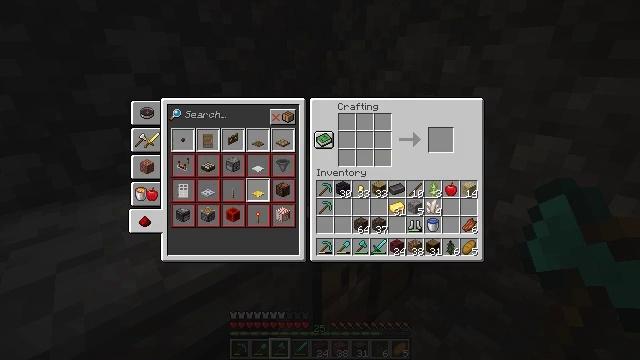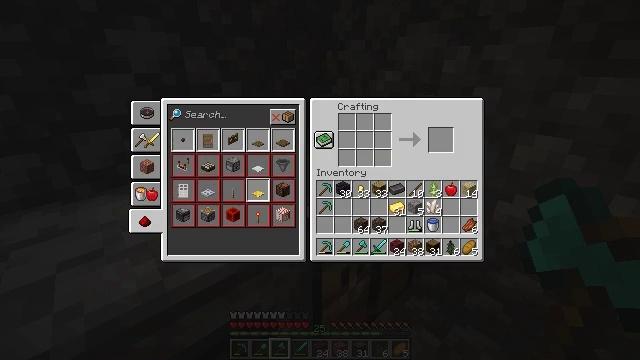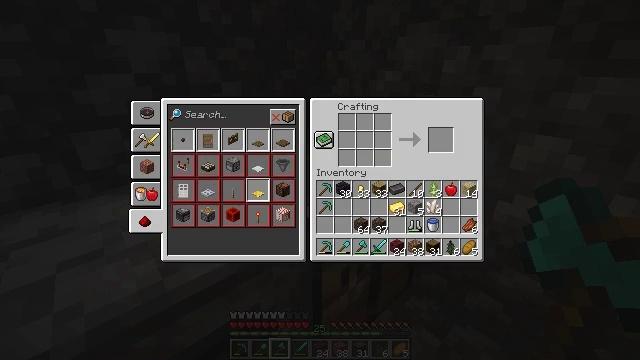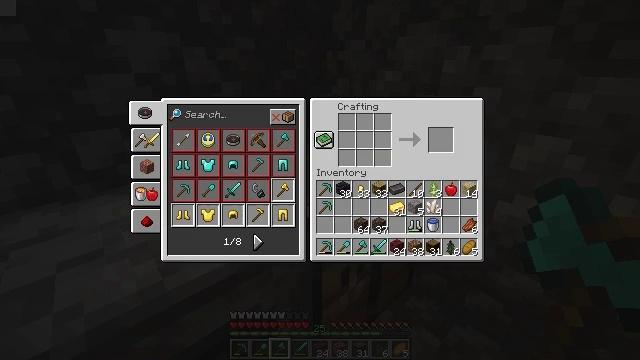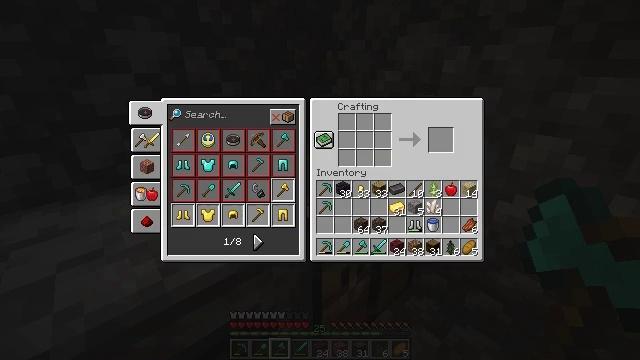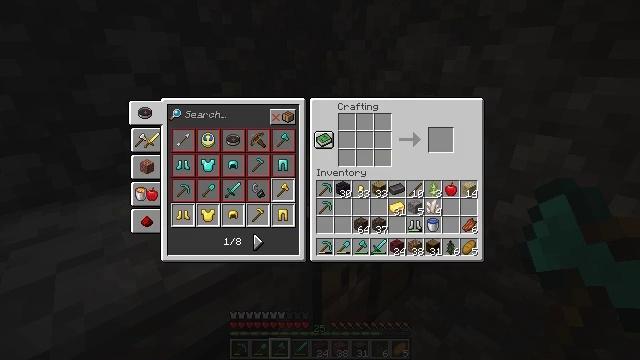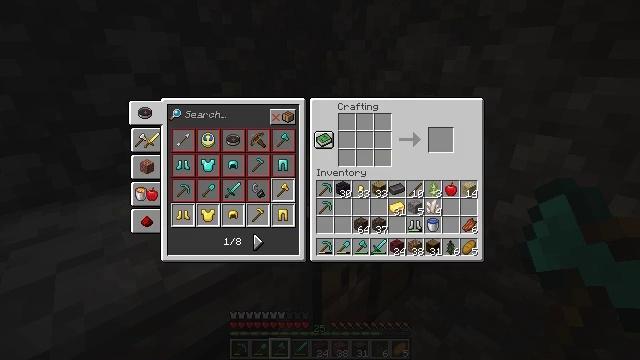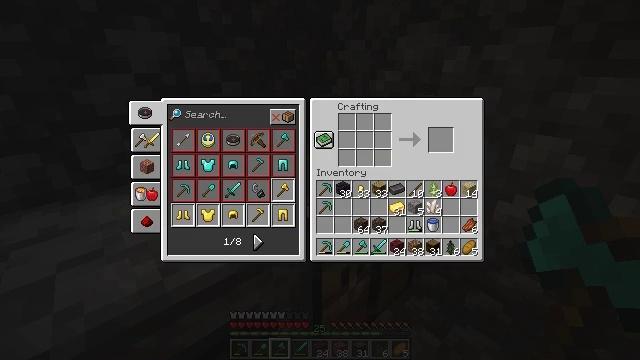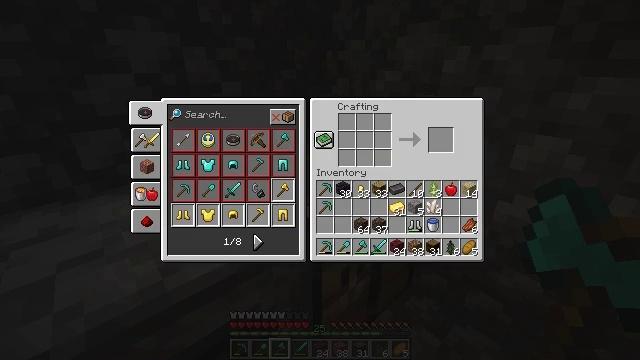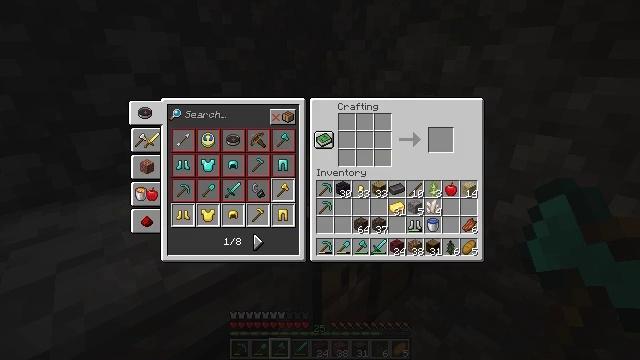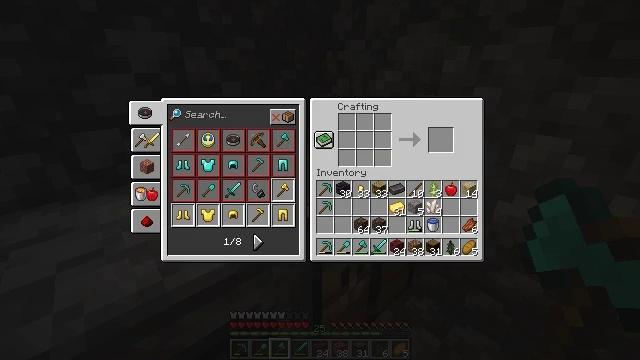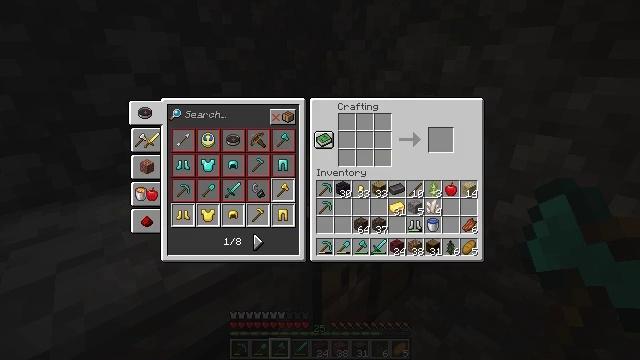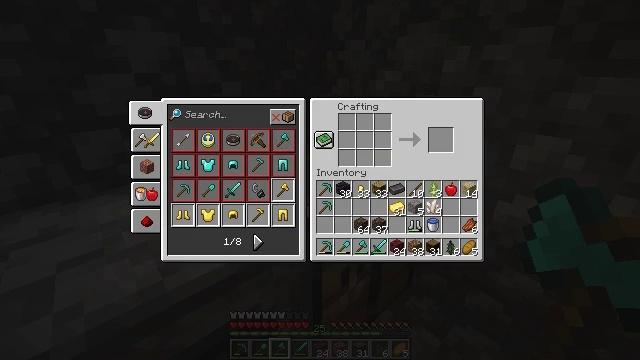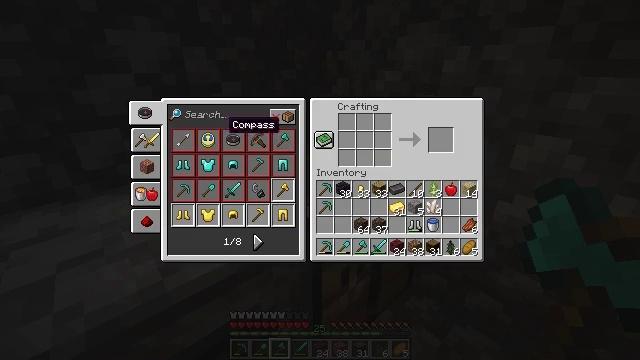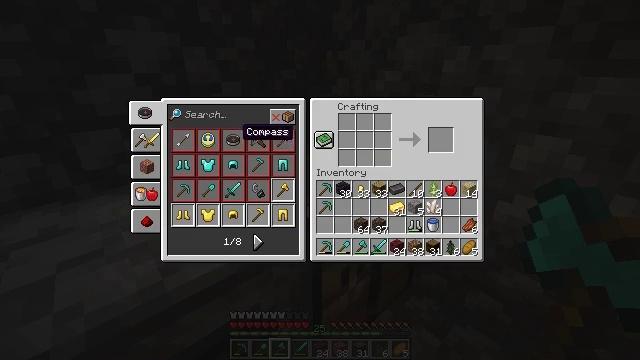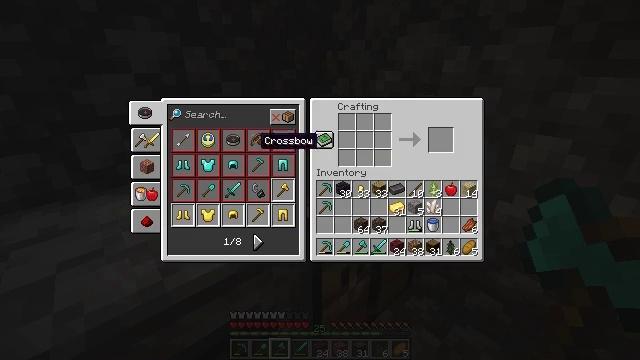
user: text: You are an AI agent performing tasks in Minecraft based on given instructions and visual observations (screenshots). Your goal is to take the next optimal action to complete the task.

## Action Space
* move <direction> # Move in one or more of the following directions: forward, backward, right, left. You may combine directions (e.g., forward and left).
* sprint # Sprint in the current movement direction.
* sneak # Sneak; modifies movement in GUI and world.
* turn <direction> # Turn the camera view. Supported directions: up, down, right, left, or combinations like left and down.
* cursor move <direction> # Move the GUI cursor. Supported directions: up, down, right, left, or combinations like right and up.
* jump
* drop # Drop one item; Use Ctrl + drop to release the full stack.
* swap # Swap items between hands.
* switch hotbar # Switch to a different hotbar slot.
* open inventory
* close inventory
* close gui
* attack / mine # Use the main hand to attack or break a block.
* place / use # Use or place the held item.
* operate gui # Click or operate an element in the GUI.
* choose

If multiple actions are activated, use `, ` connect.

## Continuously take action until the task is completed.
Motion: motion action
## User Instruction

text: Use soul soil and sticks to craft a soul campfire.
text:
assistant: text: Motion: no_op
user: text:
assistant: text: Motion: no_op
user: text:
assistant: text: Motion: operate gui
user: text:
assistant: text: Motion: operate gui
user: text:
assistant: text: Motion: operate gui
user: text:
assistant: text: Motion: operate gui
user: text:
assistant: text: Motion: no_op
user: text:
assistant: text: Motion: no_op
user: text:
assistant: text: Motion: no_op
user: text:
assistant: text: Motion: cursor move right
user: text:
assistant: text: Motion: cursor move right
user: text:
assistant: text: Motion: cursor move right
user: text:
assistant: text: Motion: cursor move right and down
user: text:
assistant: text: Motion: cursor move right and down
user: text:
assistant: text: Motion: cursor move right and down
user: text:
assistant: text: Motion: cursor move right
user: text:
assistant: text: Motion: cursor move right
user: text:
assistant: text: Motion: no_op
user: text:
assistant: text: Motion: no_op
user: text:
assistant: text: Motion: no_op
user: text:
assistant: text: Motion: no_op
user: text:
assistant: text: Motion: no_op
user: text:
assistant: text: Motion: no_op
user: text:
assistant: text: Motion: cursor move left and down
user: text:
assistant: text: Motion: no_op
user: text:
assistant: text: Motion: cursor move down
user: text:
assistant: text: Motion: cursor move down
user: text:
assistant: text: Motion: cursor move down
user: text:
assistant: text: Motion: cursor move down
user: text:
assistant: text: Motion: no_op